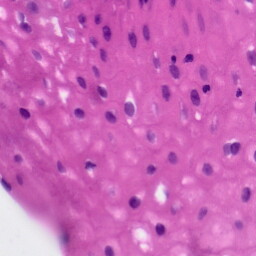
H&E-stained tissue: Tonsil